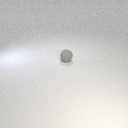
small gray rubber sphere